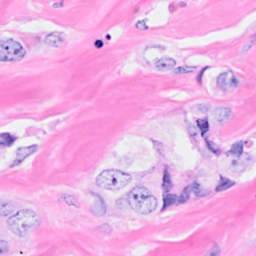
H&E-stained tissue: Breast